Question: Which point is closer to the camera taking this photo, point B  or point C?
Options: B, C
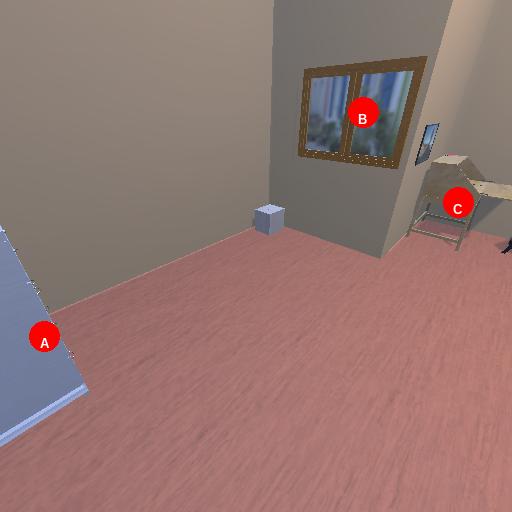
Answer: B